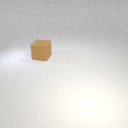
large brown rubber cube